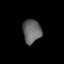
Tissue: lung
Cell type: Epithelial cells
Senescence score: 0.1629
Nuclear area (px): 424
Mean DAPI intensity: 102.953